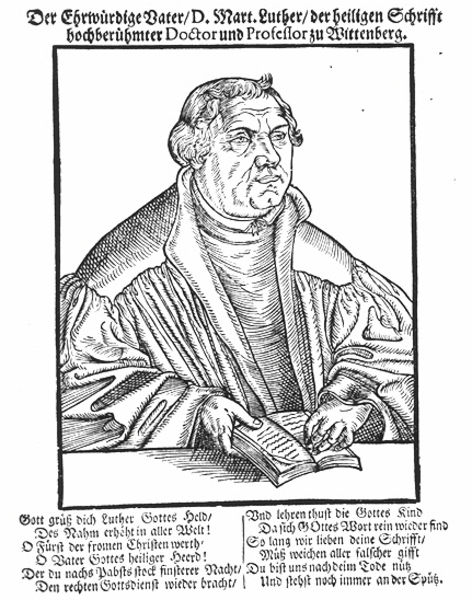
Titel: Bildnis des Martin Luther
Künstler: Wolfgang Meissner
Institution: (Seriendruck)
Schlagwörter: dunkel, gott, hand, kopf, mann, schatten, umhang, daumen, finger, grau, haar, hell, kleider, mund, nase, schwarz, stirn, tisch, weiss, zeichnung, alt, hemd, augen, bibel, falten, gesicht, halten, kragen, rahmen, ärmel, bildnis, blicken, hände, portrait, porträt, kirche, gewand, haare, mantel, vater, blatt, kinn, lippen, ohren, renaissance, schultern, deutschland, holzschnitt, schrift, fläche, grafik, graphik, spalten, lesen, robe, deutsch, oberkörper, fett, buch, glaube, druck, schraffur, seite, schwarzweiß, text, schriftsteller, überschrift, mäntel, gebet, buchdruck, talar, seiten, büchlein, schreiben, mittelalter, wams, gedicht, luther, gelehrter, zeilen, kupferstich, ablage, doktor, heilige schrift, blättern, latein, professor, evangelisch, martin, reform, katholisch, spalte, martin luther, thesen, wittenberg, marin, doctor, ablass, ablassbriefe, martin lither, poem, schraffu, ehrwürdiger, ubersetzen, dr.martin luther, oberkrper